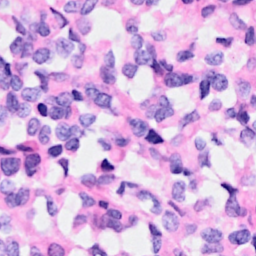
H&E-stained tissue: Breast